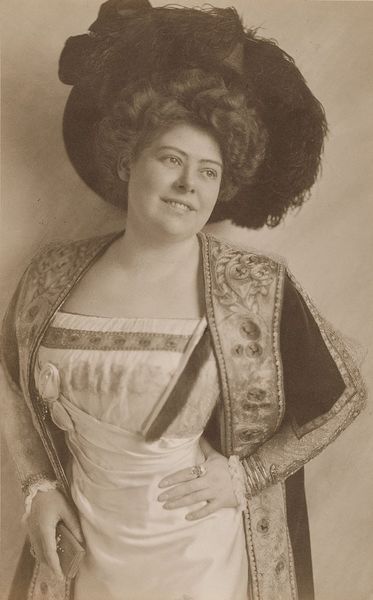
Titel: Selbstbildnis
Künstler: Minya Diez-Dührkoop
Standort: Hamburg
Institution: Museum für Kunst und Gewerbe Hamburg
Schlagwörter: frau, hut, portrait, papier, foto, fotografie, photographie, selbstbildnis, photo, karton, selbstportrait, lichtbild, fotografin, bildwerke, angewandte und bildende kunst, hessische systematik, künstler, selbstporträt, porträt, porträtfotografie, porträtphotographie, platindruck, platinotypie, hüftbild, künstlers